Brain MRI, t2w sequence, axial 2D slice.
Patient: age 39, sex F, weight 95 kg, height 1.95 m
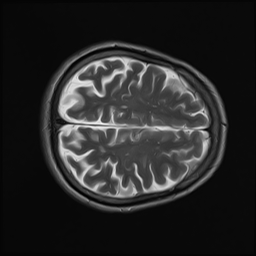